Interaction volume radius: 5 \u00c5
Interaction volume height: 35 \u00c5
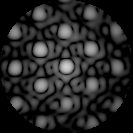
Disorder parameter: 0.1699